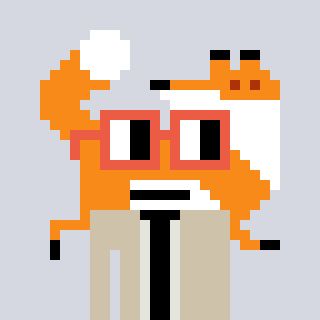
a pixel art character with square orange glasses, a fox-shaped head and a bege-colored body on a cool background